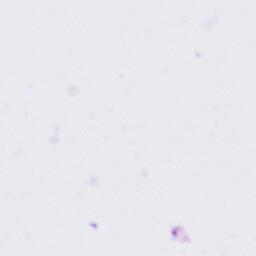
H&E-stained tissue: Tonsil